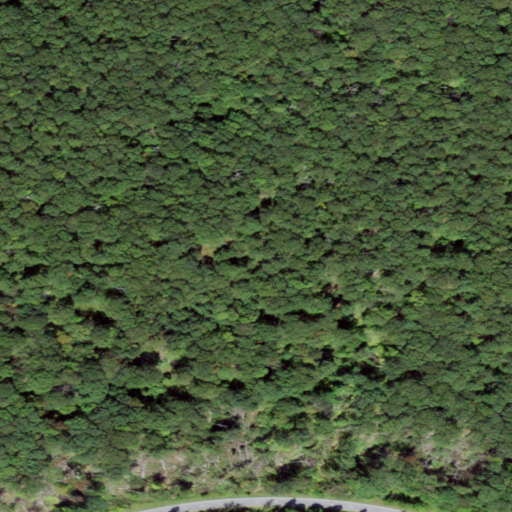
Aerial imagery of mountain in New York named Grape Swamp Mountain containing deciduous forest, open development, medium intensity development, low intensity development, and woody wetlands